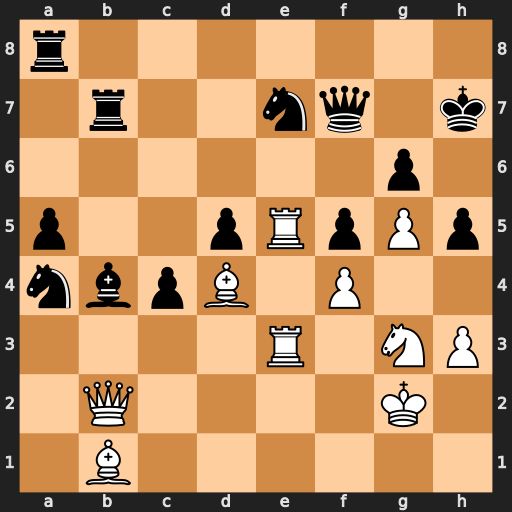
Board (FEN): r7/1r2nq1k/6p1/p2pRpPp/nbpB1P2/4R1NP/1Q4K1/1B6
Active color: w
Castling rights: -
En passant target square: -
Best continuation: Qe2 Kg8 Re6